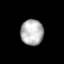
Tissue: lung
Cell type: Epithelial cells
Senescence score: 0.2205
Nuclear area (px): 576
Mean DAPI intensity: 180.736